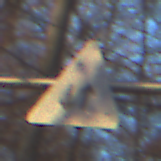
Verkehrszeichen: Gegenverkehr
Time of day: SunriseSunset
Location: Outdoor (Nature)
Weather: Clear
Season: Autumn
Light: Natural